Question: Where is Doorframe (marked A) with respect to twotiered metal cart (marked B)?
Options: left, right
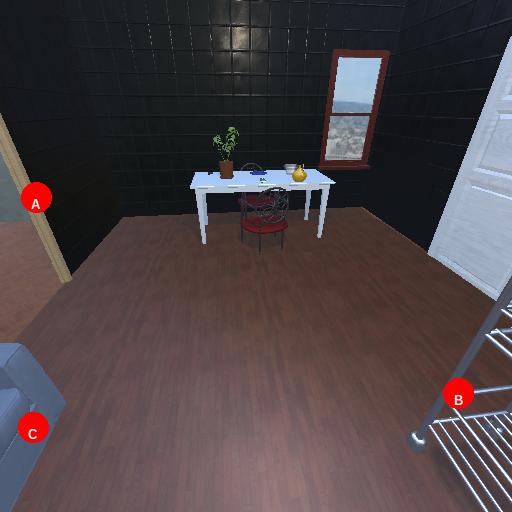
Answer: left